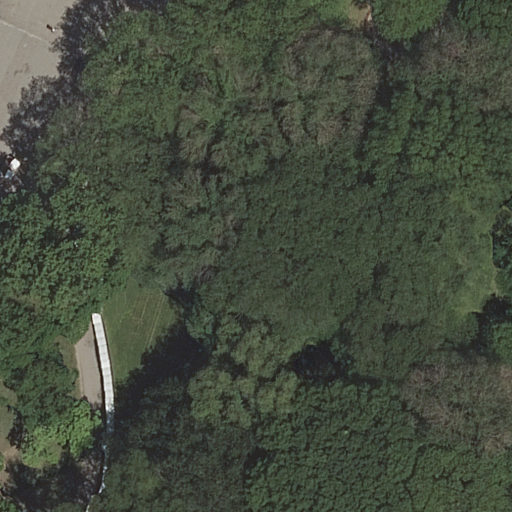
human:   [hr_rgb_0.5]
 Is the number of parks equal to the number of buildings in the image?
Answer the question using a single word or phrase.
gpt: no

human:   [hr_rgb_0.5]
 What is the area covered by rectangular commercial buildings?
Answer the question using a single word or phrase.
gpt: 0m2

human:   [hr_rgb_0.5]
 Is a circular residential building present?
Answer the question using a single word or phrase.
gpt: no

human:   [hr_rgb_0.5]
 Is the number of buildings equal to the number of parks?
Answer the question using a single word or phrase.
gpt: no

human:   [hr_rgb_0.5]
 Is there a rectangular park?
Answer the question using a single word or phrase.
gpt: yes

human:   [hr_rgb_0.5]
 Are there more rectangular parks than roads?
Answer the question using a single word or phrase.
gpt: no

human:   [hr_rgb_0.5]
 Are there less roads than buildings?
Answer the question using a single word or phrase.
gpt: no

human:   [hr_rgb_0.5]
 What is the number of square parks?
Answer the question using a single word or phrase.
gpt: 0

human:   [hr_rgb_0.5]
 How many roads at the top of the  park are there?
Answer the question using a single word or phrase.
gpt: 0

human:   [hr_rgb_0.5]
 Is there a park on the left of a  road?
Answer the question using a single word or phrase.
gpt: no

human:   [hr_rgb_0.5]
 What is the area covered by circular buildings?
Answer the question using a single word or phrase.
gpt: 0m2

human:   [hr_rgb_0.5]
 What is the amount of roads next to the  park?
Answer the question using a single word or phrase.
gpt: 8

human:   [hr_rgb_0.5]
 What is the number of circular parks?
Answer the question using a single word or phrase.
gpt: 0

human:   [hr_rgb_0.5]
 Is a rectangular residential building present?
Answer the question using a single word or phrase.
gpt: no

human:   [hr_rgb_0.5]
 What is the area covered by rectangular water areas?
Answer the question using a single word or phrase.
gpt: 0m2

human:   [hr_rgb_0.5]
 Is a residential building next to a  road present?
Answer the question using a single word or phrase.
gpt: no

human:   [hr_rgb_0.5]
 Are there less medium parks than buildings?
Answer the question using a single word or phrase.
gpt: no

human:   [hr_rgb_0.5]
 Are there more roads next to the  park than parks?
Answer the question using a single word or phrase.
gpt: yes

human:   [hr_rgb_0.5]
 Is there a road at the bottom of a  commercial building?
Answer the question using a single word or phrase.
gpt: no

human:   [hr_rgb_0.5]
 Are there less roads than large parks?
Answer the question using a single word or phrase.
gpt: no

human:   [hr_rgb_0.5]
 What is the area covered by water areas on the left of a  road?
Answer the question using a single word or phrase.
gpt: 0m2

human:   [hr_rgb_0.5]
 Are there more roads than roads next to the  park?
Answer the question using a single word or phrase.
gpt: no

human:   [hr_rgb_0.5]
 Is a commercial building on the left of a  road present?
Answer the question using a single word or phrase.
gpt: no

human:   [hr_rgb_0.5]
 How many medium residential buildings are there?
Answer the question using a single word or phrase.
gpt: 0

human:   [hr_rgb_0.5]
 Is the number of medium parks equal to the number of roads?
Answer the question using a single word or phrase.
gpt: no

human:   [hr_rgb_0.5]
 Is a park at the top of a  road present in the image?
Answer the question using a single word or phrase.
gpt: yes

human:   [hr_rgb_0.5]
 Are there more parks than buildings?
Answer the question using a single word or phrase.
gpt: yes

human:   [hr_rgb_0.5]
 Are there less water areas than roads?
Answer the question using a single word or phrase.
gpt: yes

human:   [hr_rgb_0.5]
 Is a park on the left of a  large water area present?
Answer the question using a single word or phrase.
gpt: no

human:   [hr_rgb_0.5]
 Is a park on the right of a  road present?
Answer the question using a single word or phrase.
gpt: yes

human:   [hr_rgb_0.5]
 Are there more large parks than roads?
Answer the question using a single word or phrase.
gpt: no

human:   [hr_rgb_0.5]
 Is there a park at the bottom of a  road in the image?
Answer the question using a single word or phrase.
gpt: no

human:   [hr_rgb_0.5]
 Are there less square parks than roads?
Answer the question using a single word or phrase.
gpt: yes

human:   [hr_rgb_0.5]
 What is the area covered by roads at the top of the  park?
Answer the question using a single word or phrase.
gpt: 0m2

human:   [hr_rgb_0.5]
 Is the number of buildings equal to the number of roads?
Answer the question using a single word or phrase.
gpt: no

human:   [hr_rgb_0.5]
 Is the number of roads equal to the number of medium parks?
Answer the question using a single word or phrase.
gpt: no